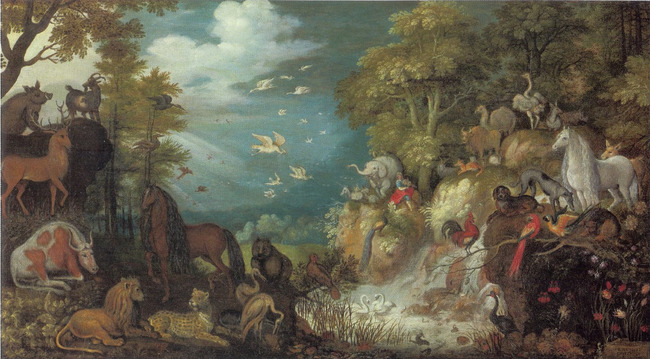
Title: Wooded landscape with Orpheus playing the violin; trees and rocks move, beasts and birds are enchanted
Artist: Roelant Savery
Earliest date: 1620
Latest date: 1620
Genre: painting
Iconography: cattle
Keywords: Greek mythology, forest landscape, deer, pig, male goat (animal), elephant, dromedary, gray (horse), parrots (guide term), cock, leopard, ostrich, swan, tulip, violin, waterfall